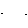
Label: sun